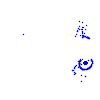
Particle: electron